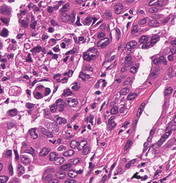
Tumor epithelial tissue: yes
Tumor-associated stroma tissue: yes
Normal tissue: no